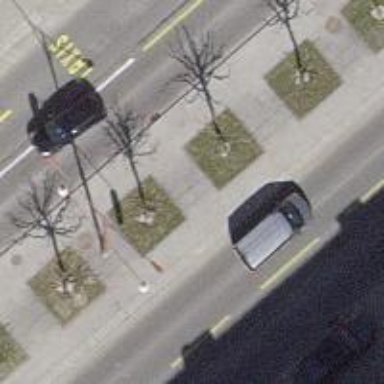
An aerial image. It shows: Avenue lined with broadleaved deciduous trees.